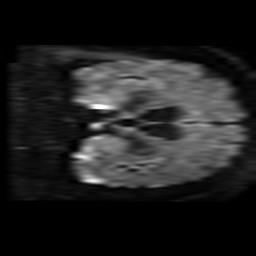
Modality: TRACE
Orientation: coronal
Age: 39
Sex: male
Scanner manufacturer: philips
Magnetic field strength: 3 T
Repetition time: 3.598 s
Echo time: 0.076 s